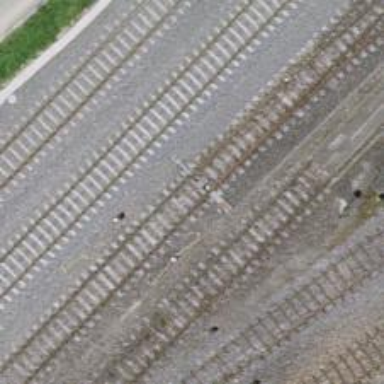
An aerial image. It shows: Railway switch.